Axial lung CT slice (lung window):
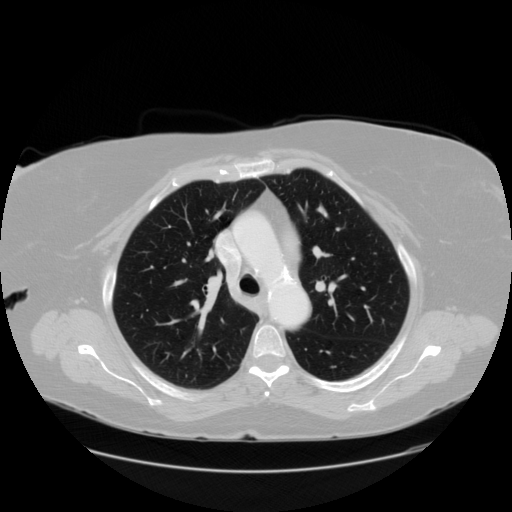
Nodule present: no